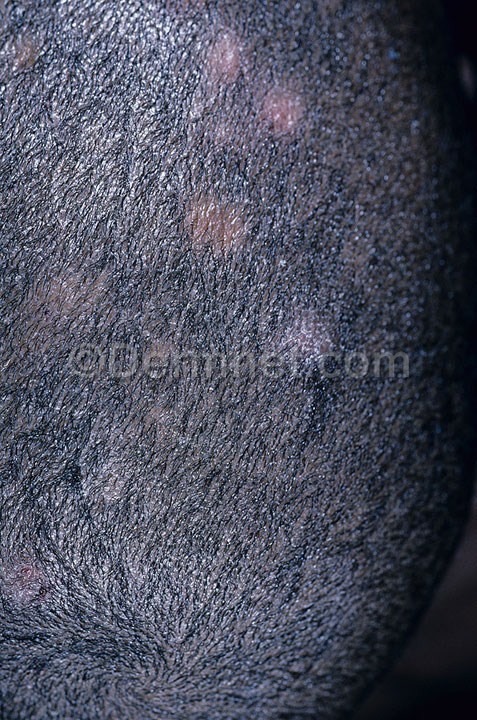
Disease: Tinea Ringworm Candidiasis and other Fungal Infections